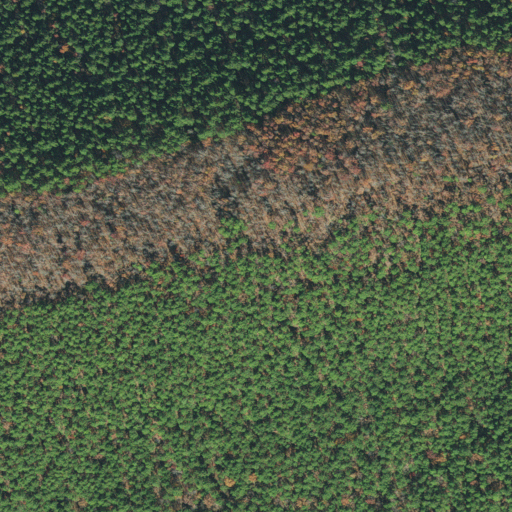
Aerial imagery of mountain in Arkansas named Polecat Mountain containing evergreen forest, deciduous forest, and mixed forest